Question: I search a lot and also see a lot of post inside stackoverflow but no answered or it was not clear and complicated. it's simple i want to onLocationChanged() method called when i send Longitude and Latitude from emulator control so i wrote this code inside main.xml file:
'''
<RelativeLayout xmlns:android="http://schemas.android.com/apk/res/android"
xmlns:tools="http://schemas.android.com/tools"
android:layout_width="match_parent"
android:layout_height="match_parent"
android:paddingBottom="@dimen/activity_vertical_margin"
android:paddingLeft="@dimen/activity_horizontal_margin"
android:paddingRight="@dimen/activity_horizontal_margin"
android:paddingTop="@dimen/activity_vertical_margin"
tools:context="com.mrg.findlocation.Main$PlaceholderFragment" >
<TextView
android:id="@+id/textview"
android:layout_width="wrap_content"
android:layout_height="wrap_content"
android:text="@string/hello_world" />
</RelativeLayout>
'''
And put this code inside Main.java file:
'''
package com.mrg.findlocation;
import android.app.Activity;
import android.content.Context;
import android.location.Location;
import android.location.LocationListener;
import android.location.LocationManager;
import android.os.Bundle;
import android.util.Log;
import android.widget.TextView;
public class Main extends Activity {
@Override
protected void onCreate(Bundle savedInstanceState) {
super.onCreate(savedInstanceState);
setContentView(R.layout.main);
final TextView text = (TextView)findViewById(R.id.textview);
// Acquire a reference to the system Location Manager
LocationManager locationManager = (LocationManager)getSystemService(Context.LOCATION_SERVICE);
// Define a listener that responds to location updates
LocationListener locationListner = new LocationListener() {
@Override
public void onStatusChanged(String provider, int status, Bundle extras) {
// TODO Auto-generated method stub
}
@Override
public void onProviderEnabled(String provider) {
// TODO Auto-generated method stub
}
@Override
public void onProviderDisabled(String provider) {
// TODO Auto-generated method stub
}
@Override
public void onLocationChanged(Location location) {
// TODO Auto-generated method stub
double latti = location.getLatitude();
double longi = location.getLongitude();
Log.d("MRG","It worked");
text.setText("latti :"+latti+"
"+"longi :"+longi);
}
};
// Register the listener with the Location Manager to receive location updates
locationManager.requestLocationUpdates(LocationManager.NETWORK_PROVIDER, 0, 0, locationListner);
}
}
'''
And inside manifest file:
'''
<?xml version="1.0" encoding="utf-8"?>
<manifest xmlns:android="http://schemas.android.com/apk/res/android"
package="com.mrg.findlocation"
android:versionCode="1"
android:versionName="1.0" >
<uses-sdk
android:minSdkVersion="14"
android:targetSdkVersion="19" />
<uses-permission android:name="android.permission.ACCESS_FINE_LOCATION"/>
<uses-permission android:name="android.permission.INTERNET"/>
<application
android:allowBackup="true"
android:icon="@drawable/ic_launcher"
android:label="@string/app_name"
android:theme="@style/AppTheme" >
<activity
android:name="com.mrg.findlocation.Main"
android:label="@string/app_name" >
<intent-filter>
<action android:name="android.intent.action.MAIN" />
<category android:name="android.intent.category.LAUNCHER" />
</intent-filter>
</activity>
</application>
</manifest>
'''
Then i send two value from emulator control nothing happened:

Are there anyone to solve this problem one time for ever? the code i pasted here it's very simple to reproduce and it doesn't contain google map or anotherthing
This code is suitable for real device
'''
locationManager.requestLocationUpdates(LocationManager.NETWORK_PROVIDER, 0, 0, locationListner);
'''
This code works on emulator
'''
locationManager.requestLocationUpdates(LocationManager.GPS_PROVIDER, 0, 0, locationListner);
'''
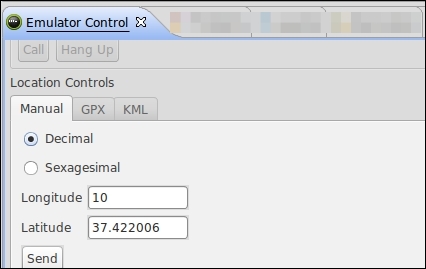
Answer: I think the problem is that you're requesting updates from the Network Provider and the emulator uses GPS provider.
Try changing:
'locationManager.requestLocationUpdates(LocationManager.NETWORK_PROVIDER, 0, 0, locationListner);'
with:
'locationManager.requestLocationUpdates(LocationManager.GPS_PROVIDER, 0, 0, locationListner);'